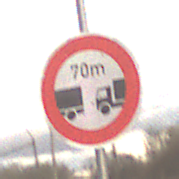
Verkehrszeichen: VerbotUnterschreitenMindestabstand
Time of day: SunriseSunset
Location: Outdoor (RoadRail)
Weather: PartlyCloudy
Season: NotSpecified
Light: Natural